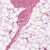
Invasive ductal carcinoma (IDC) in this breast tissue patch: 0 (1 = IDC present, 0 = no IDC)